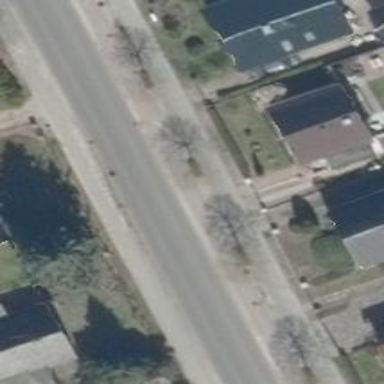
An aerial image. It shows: Broadleaved deciduous tree on the street.